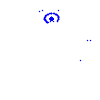
Particle: kaon